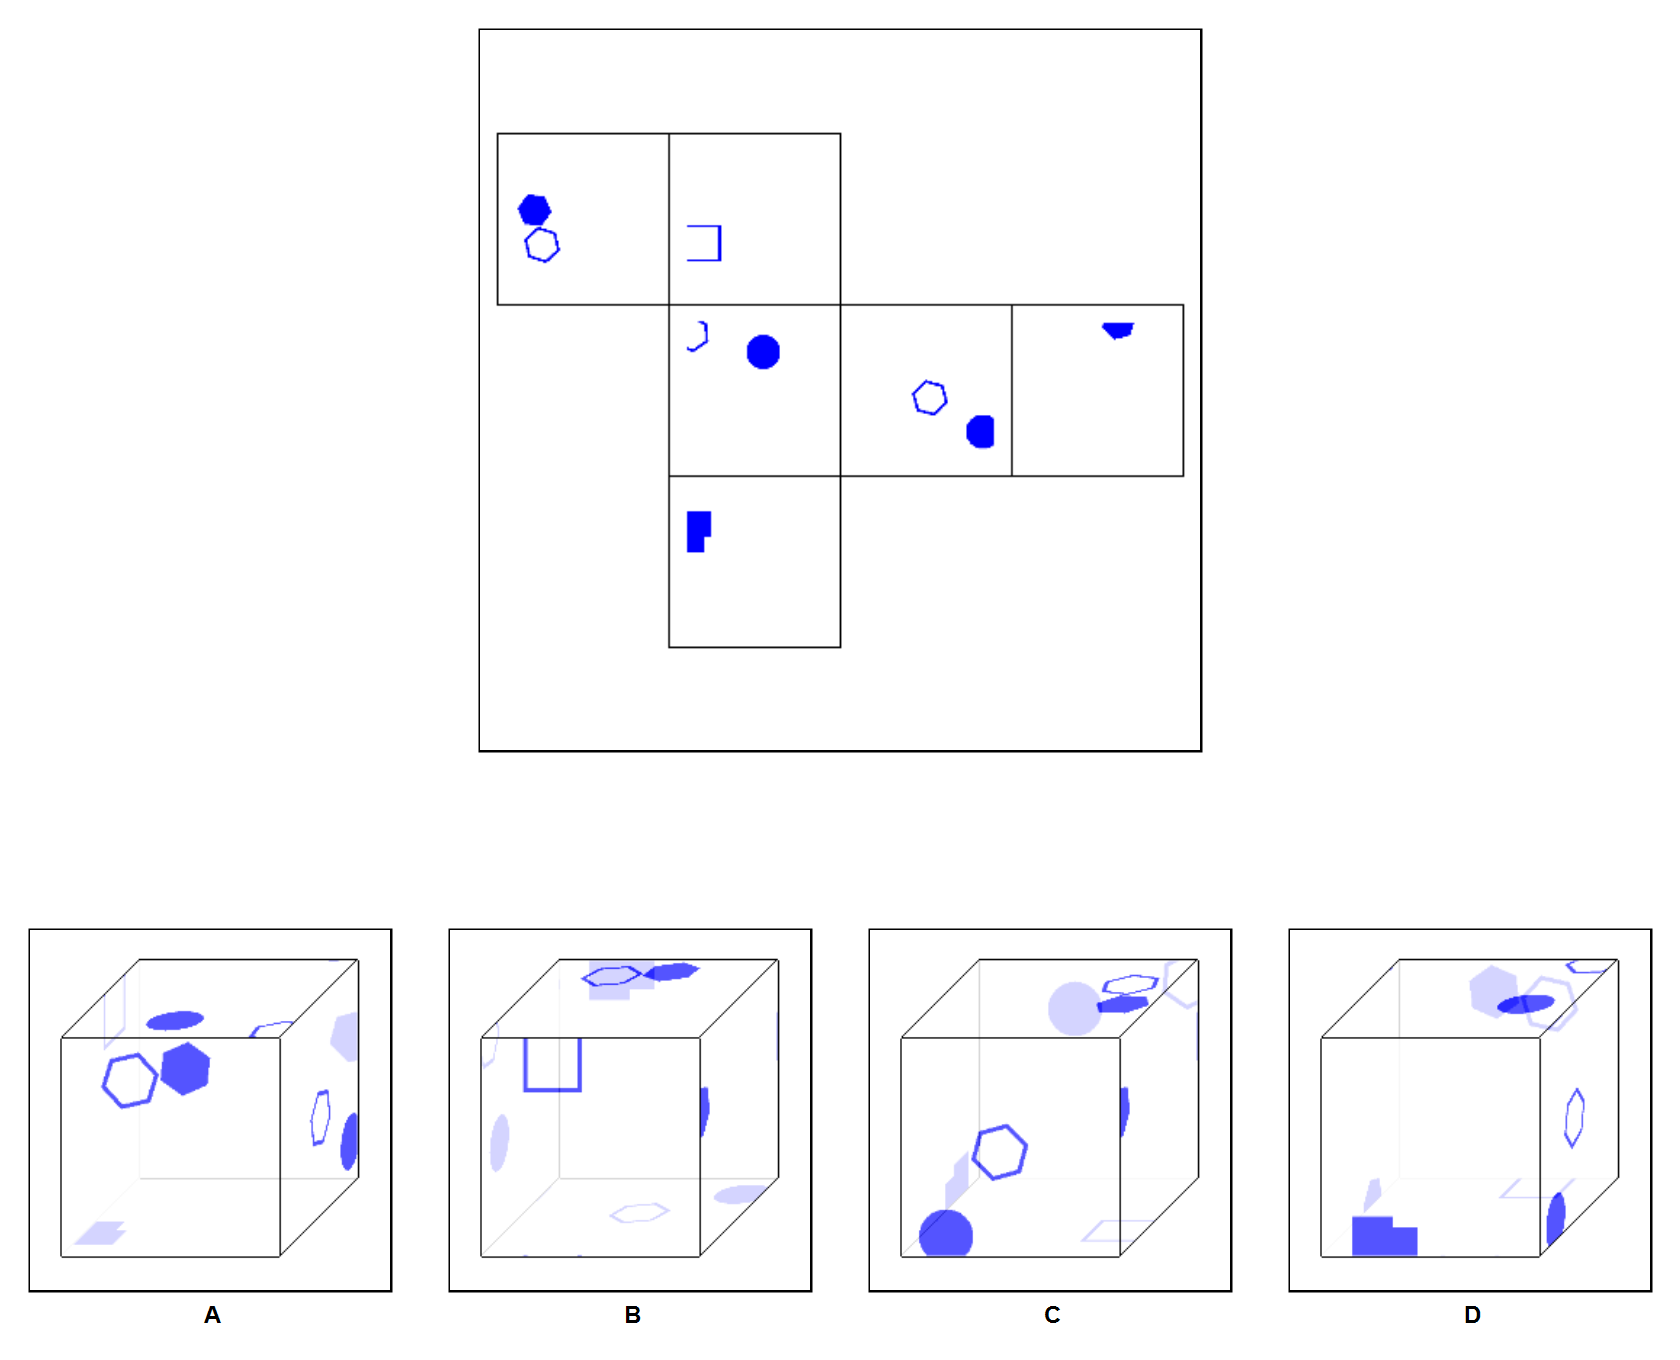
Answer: B